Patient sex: M
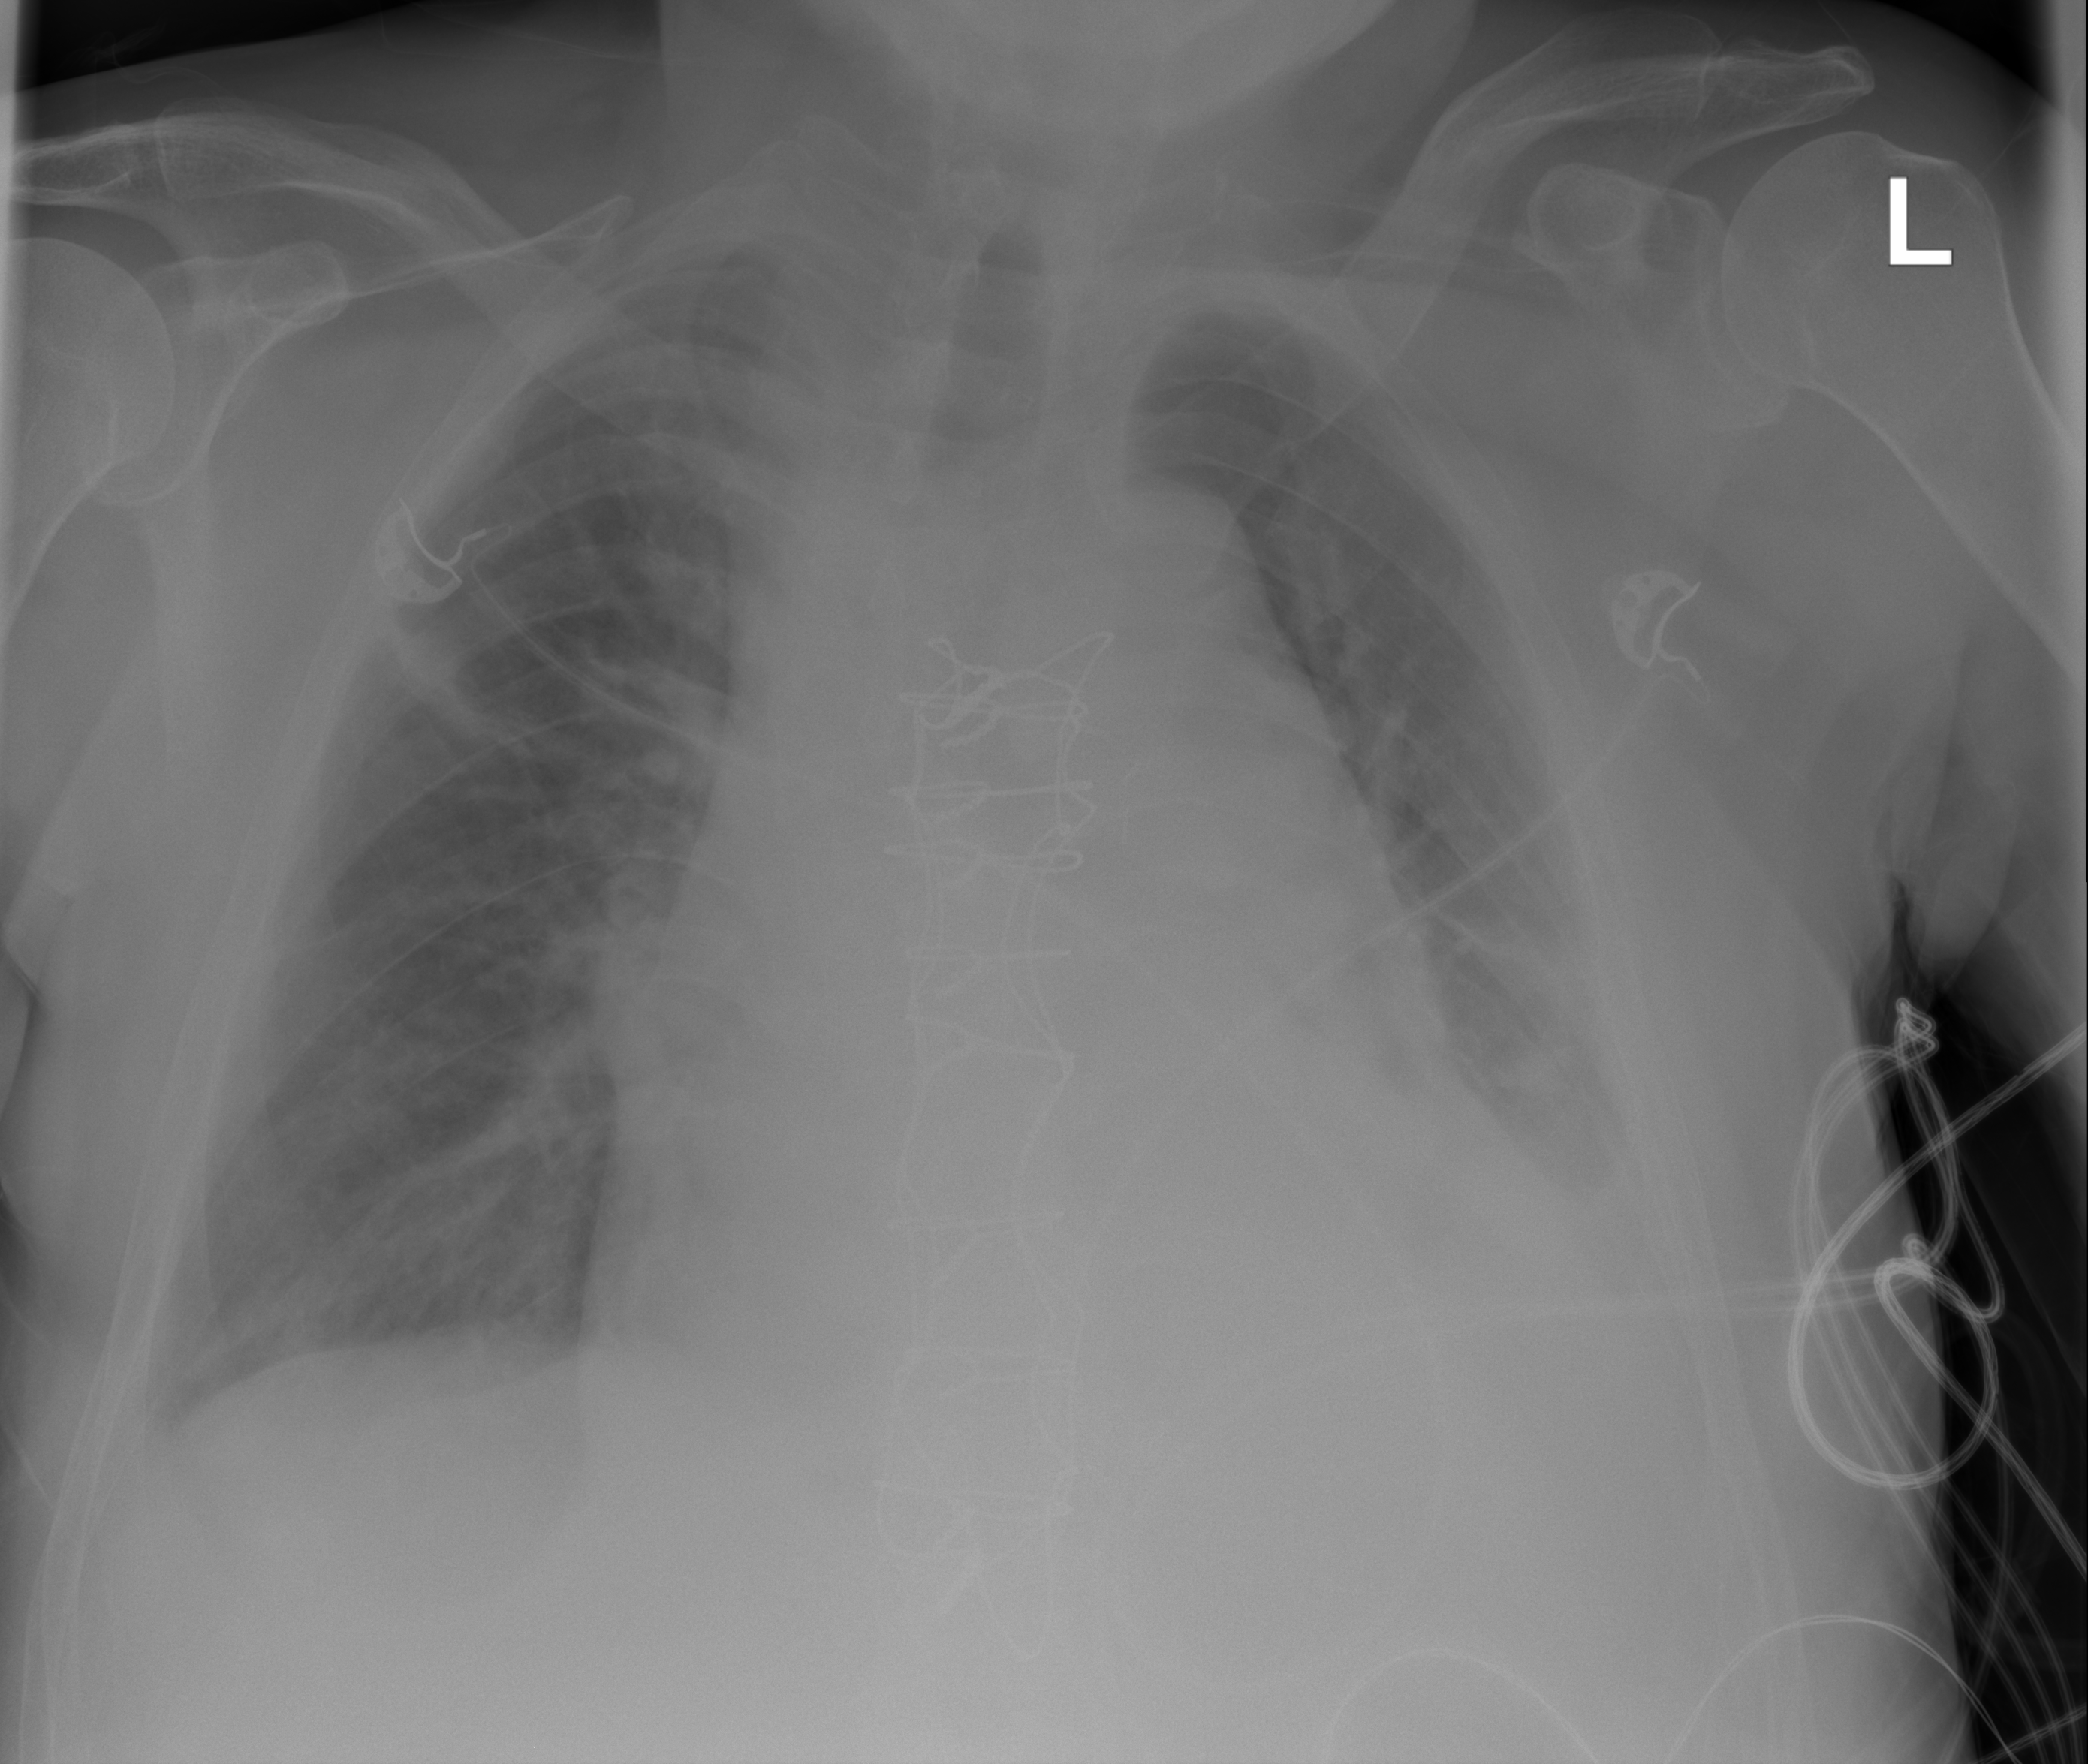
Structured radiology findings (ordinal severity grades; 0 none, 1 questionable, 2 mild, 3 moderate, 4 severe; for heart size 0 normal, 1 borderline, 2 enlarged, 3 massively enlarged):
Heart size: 3
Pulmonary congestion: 2
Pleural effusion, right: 2
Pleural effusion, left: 2
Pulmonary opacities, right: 0
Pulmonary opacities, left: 0
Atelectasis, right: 2
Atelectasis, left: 2